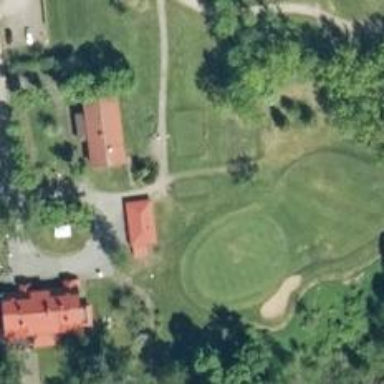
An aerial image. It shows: Golf tee.